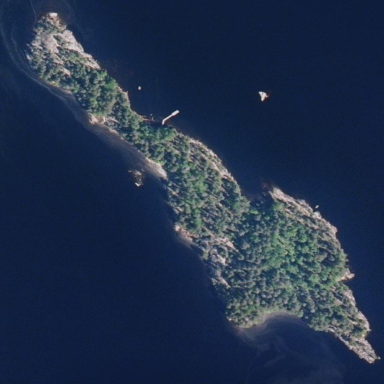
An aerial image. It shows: Island covered with woodland.